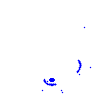
Particle: electron